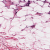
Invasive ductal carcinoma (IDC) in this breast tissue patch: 1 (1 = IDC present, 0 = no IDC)